На рисунке приведена вольт-амперная характеристика лампочки от карманного фонаря.  Лампочка включена в схему, показанную на рисунке ниже .
Найти графически силу тока в лампочке.
При каком положении движка потенциометра напряжение между точками $A$ и $B$ равно нулю?
При каком положении движка потенциометра напряжение между точками $A$ и $B$ почти не будет меняться при небольших изменениях ЭДС батареи? Внутренним сопротивлением батареи пренебречь.
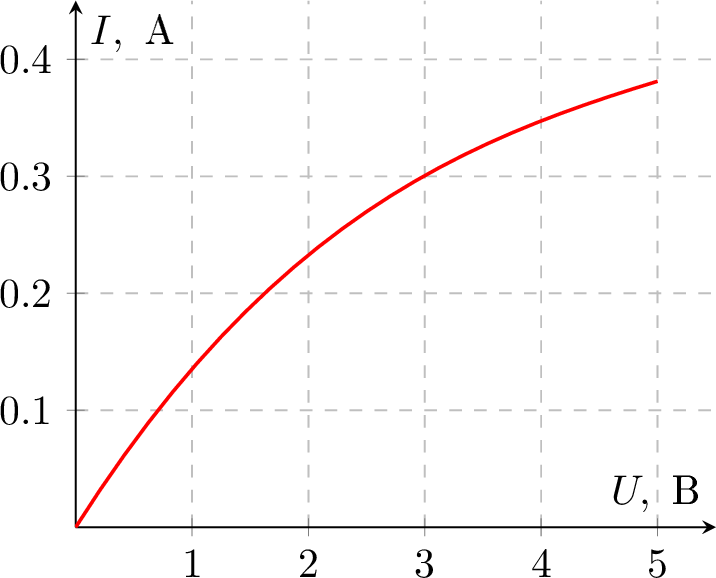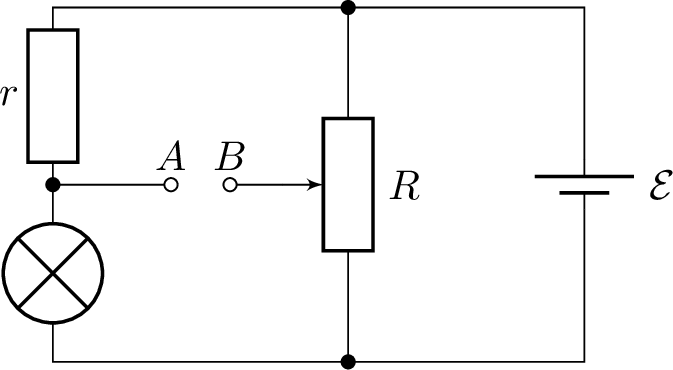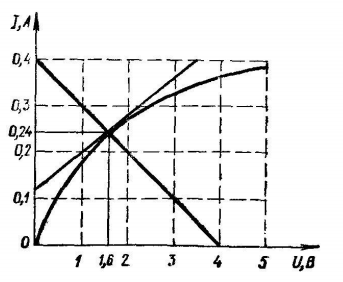
Найти графически силу тока в лампочке.
Ответ: Точка пересечения нагрузочной прямой с вольт-амперной характеристикой лампы определяет значения $U$ и $I$. $I=0.24~A, \quad U = 1.6~В$.

При каком положении движка потенциометра напряжение между точками $A$ и $B$ равно нулю?
Ответ: $R_{1}=16~Ом, R_{2}=24~Ом$, где $R_{1}$ и $R_{2}$ — сопротивления нижней (по схеме) и верхней частей потенциометра $\left(R_{1}+R_{2}=R\right)$.

При каком положении движка потенциометра напряжение между точками $A$ и $B$ почти не будет меняться при небольших изменениях ЭДС батареи?
Ответ:
Темы:
T, Электричество, Цепи, Нелинейный элемент, Всероссийские, Цепь с резистором, Цепь с реостатом